Question: There is a block with horizontal scroll
'''
<div class="popular-items">
<div class="popular-wrapper">
<ul>
<li>1</li>
<li>2</li>
<li>3</li>
<li>4</li>
<li>5</li>
</ul>
</div><!-- .popular-wrapper -->
</div><!-- .popular-items-->
.popular-items {
clear: both;
overflow: hidden;
}
.popular-wrapper {
clear: both;
overflow-x: scroll;
overflow-y: hidden;
}
.popular-items ul {
width: 1200px;
}
.popular-items li {
width: 238px;
height: 440px;
float: left;
text-align: center;
border: 1px solid red;
}
'''
<URL>
The problem is the scroll bar has to look exactly like this one
How can I replace the standart scroll with custom one? May be there are some jQuery plugins? Or any other solutions?
Appreciate any help.
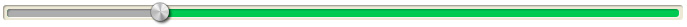
Answer: I solved the problem using jQuery Ui Slider
'''
<div class="scroll-pane">
<ul class="scroll-content">
<li>1</li>
<li>2</li>
<li>3</li>
<li>4</li>
<li>5</li>
</ul>
<div class="scroll-bar-wrap"><div class="scroll-bar"></div></div>
</div>
.scroll-pane {
overflow: hidden;
width: 714px;
padding: 0 0 20px;
float:left;
}
.scroll-content {
width: 1190px;
float: left;
}
.scroll-content li {
width: 238px;
height: 440px;
float: left;
text-align: center;
}
.scroll-bar-wrap {
clear: left;
width: 672px;
height: 11px;
padding: 4px 4px 0;
margin: 0 auto;
background: #ede9d6;
border-radius: 4px;
-webkit-border-radius: 4px;
-moz-border-radius: 4px;
-moz-box-shadow: inset 1px 1px 2px #a8a598;
-webkit-box-shadow: inset 1px 1px 2px #a8a598;
box-shadow: inset 1px 1px 2px #a8a598;
}
.scroll-bar {
position: relative;
}
.scroll-bar-wrap .ui-slider {
width: 672px;
height: 8px;
border-bottom: 1px solid #faf9f4;
background: #00ca52;
position: relative;
cursor: pointer;
border-radius: 4px;
-webkit-border-radius: 4px;
-moz-border-radius: 4px;
-moz-box-shadow: inset 1px 1px 2px #009b41;
-webkit-box-shadow: inset 1px 1px 2px #009b41;
box-shadow: inset 1px 1px 2px #009b41;
}
.scroll-bar-wrap .ui-slider-handle {
width: 23px;
height: 23px;
top: -7px;
margin-left: -11px;
position: absolute;
background: url(http://640miles.com/html-test/mm/drag.png) no-repeat;
border: none;
cursor: pointer;
}
.ui-slider .ui-slider-range {
height: 8px;
background: #adadad;
border-bottom: 1px solid #faf9f4;
border-radius: 4px 0 0 4px;
-moz-border-radius-topleft: 4px;
-moz-border-radius-bottomleft: 4px;
-webkit-border-bottom-left-radius: 4px;
-webkit-border-top-left-radius: 4px;
-moz-box-shadow: inset 1px 1px 2px #848484;
-webkit-box-shadow: inset 1px 1px 2px #848484;
box-shadow: inset 1px 1px 2px #848484;
}
$(function() {
//scrollpane parts
var scrollPane = $( ".scroll-pane" ),
scrollContent = $( ".scroll-content" );
//build slider
var scrollbar = $( ".scroll-bar" ).slider({
range: "min",
min: 0,
max: 100,
slide: function( event, ui ) {
if (scrollContent.width() > scrollPane.width() ) {
scrollContent.css( "margin-left", Math.round(
ui.value / 100 * ( scrollPane.width() - scrollContent.width() )) + "px" );
} else {
scrollContent.css( "margin-left", 0 );
}
}
});
});
'''
<URL>